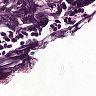
Metastatic tissue present: no